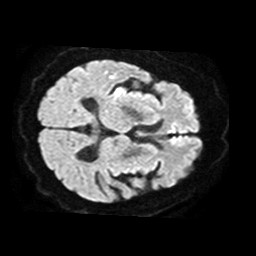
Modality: TRACE
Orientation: axial
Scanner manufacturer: philips
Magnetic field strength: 1.5 T
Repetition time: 3.37 s
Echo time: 0.09255 s